Field crop: maize
Growth stage: 1
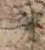
Species: salsola